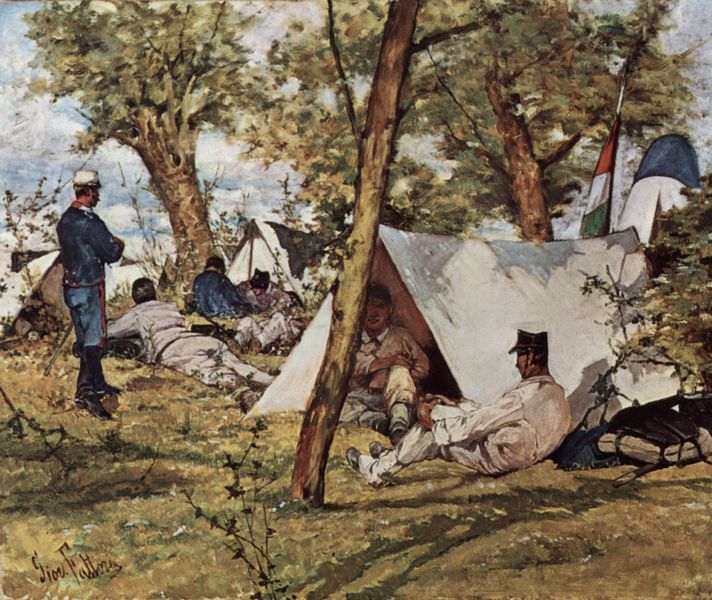
Titel: Das Feldlager
Künstler: Giovanni Fattori
Standort: Livorno
Institution: Collezione Angiolini
Schlagwörter: baum, blau, blätter, gemälde, himmel, kopf, laub, mann, schatten, weiß, wolken, baumstämme, bäume, dreieck, grün, impressionismus, landschaft, menschen, ocker, sitzen, äste, braun, frankreich, grau, hell, hintergrund, hut, hüte, köpfe, licht, männer, schwarz, blick, gras, rasen, rot, tuch, wiese, wolke, malerei, hose, jacke, kappe, mütze, mützen, gesicht, stehen, herr, schauen, signatur, wache, öl, ast, baumstamm, ebene, erde, feld, halme, natur, stamm, strauch, zweige, busch, büsche, gebüsch, sonne, sträucher, boden, stoff, personen, pflanzen, wald, beine, bewölkt, hellblau, sommer, ruhe, liegen, ruhen, fahnen, italien, schuhe, fahne, flagge, hosen, bündel, gepäck, hemden, mittag, warm, hitze, sonnenlicht, eben, tag, pause, picknick, rast, signiert, füsse, banner, franzosen, krieg, lehnen, soldaten, riemen, bauch, warten, liegend, baumkronen, erdboden, zweig, lichtung, militär, uniform, uniformen, soldat, leinwand, macke, helm, offizier, stiefel, distel, armee, heer, sonnig, helme, sicht, angewinkelt, regiment, leder, dornen, laubbäume, disteln, signatru, seurat, plein air, zeltlager, pinien, gestrüpp, stange, rucksack, tornister, eichen, kraut, legionär, gamaschen, ausruhen, dreieckig, wachen, rasten, bahnen, station, offiziere, tresse, sonnentag, zelt, zelte, august, lager, geflaggt, paare, bume, zeltdach, lagern, italienisch, truppe, biesen, tschako, plane, feierabend, erschöpfung, lazaret, italiener, ungarn, feind, feldlager, legionäre, camp, camping, rucksäcke, uniformjacke, paarweise, zeltstangen, iniform, ialien, giovanni, hemdn, dreiecxk, italieniener, italienier, lederranzen, sithen, soldatedn, tschake, ungern, wacht, zeltleinwand, überwachen, scvhatten